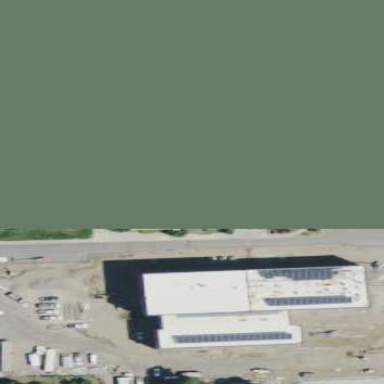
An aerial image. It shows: Public building.